Question: I'm working on a mini windows process explorer in C, I have a handle to a thread.
How can I retrieve starting address of that thread? Something like this:

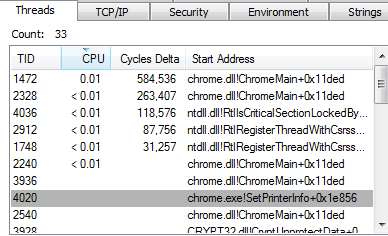
Answer: Such question was already asked a few days ago. Here is a sample solution:
'''
DWORD WINAPI GetThreadStartAddress(HANDLE hThread)
{
NTSTATUS ntStatus;
HANDLE hDupHandle;
DWORD dwStartAddress;
pNtQIT NtQueryInformationThread = (pNtQIT)GetProcAddress(GetModuleHandle("ntdll.dll"), "NtQueryInformationThread");
if(NtQueryInformationThread == NULL)
return 0;
HANDLE hCurrentProcess = GetCurrentProcess();
if(!DuplicateHandle(hCurrentProcess, hThread, hCurrentProcess, &hDupHandle, THREAD_QUERY_INFORMATION, FALSE, 0)){
SetLastError(ERROR_ACCESS_DENIED);
return 0;
}
ntStatus = NtQueryInformationThread(hDupHandle, ThreadQuerySetWin32StartAddress, &dwStartAddress, sizeof(DWORD), NULL);
CloseHandle(hDupHandle);
if(ntStatus != STATUS_SUCCESS)
return 0;
return dwStartAddress;
}
'''
Source: <URL>
You might have to include this file: <URL>
Related question: <URL>